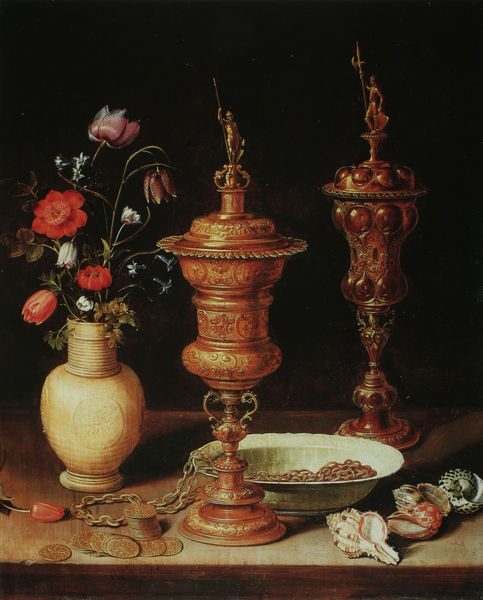
Titel: Stillleben mit Silberpokalen
Künstler: Clara Peeters
Standort: Karlsruhe
Institution: Staatliche Kunsthalle
Schlagwörter: blau, blätter, dunkel, gemälde, mann, schatten, weiß, grün, komposition, blumen, hintergrund, holz, licht, schwarz, tisch, blüten, rot, schale, schüssel, teller, niederlande, gold, kelch, krug, skulptur, statue, stilleben, stillleben, ton, vase, blumenvase, kette, lila, figuren, lanze, soldaten, tulpen, dekor, metall, strauss, blumenstrauss, tulpe, becher, holztisch, vanitas, schild, deckel, gefäß, messing, vergänglichkeit, fuss, münchen, geld, mohn, stengel, lilie, statuette, verziert, krüge, statuen, gliederkette, goldkette, krieger, muschel, speer, muscheln, pokal, schnecke, schnecken, statuetten, bohnen, gefäße, kelche, deckelpokal, porzellanteller, steinzeug, gegenstände, trinkgefäß, pokale, glied, münzen, schachbrettblume, neptun, figuten, deckelpokale, schneckengehäuse, geldstücke, taller, wafffe, trinkbecker, vanite, ketten geld, puckelpokal